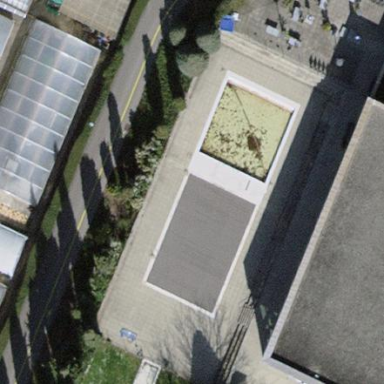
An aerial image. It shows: Swimming pool area designated for leisure and sports activities.